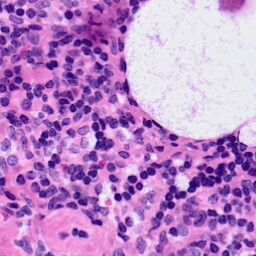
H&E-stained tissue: LymphNode